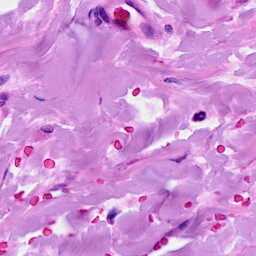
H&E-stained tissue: Breast